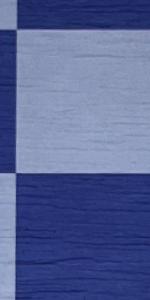
Label: Empty